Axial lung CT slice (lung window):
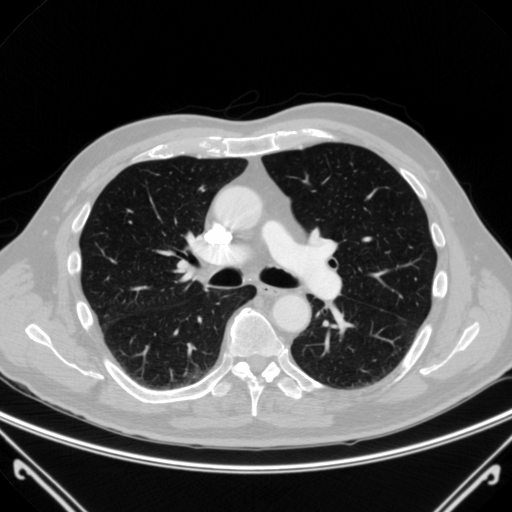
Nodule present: no